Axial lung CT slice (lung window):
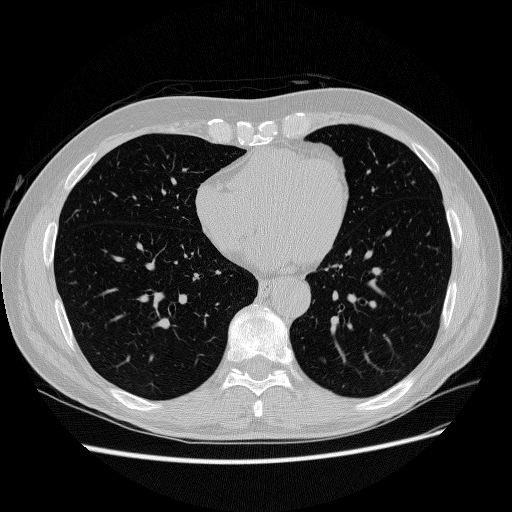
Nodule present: no